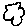
Label: cloud